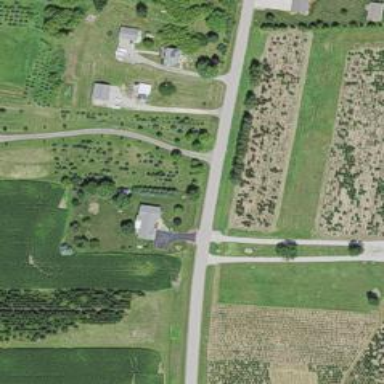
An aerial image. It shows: Driveway leading to service road.